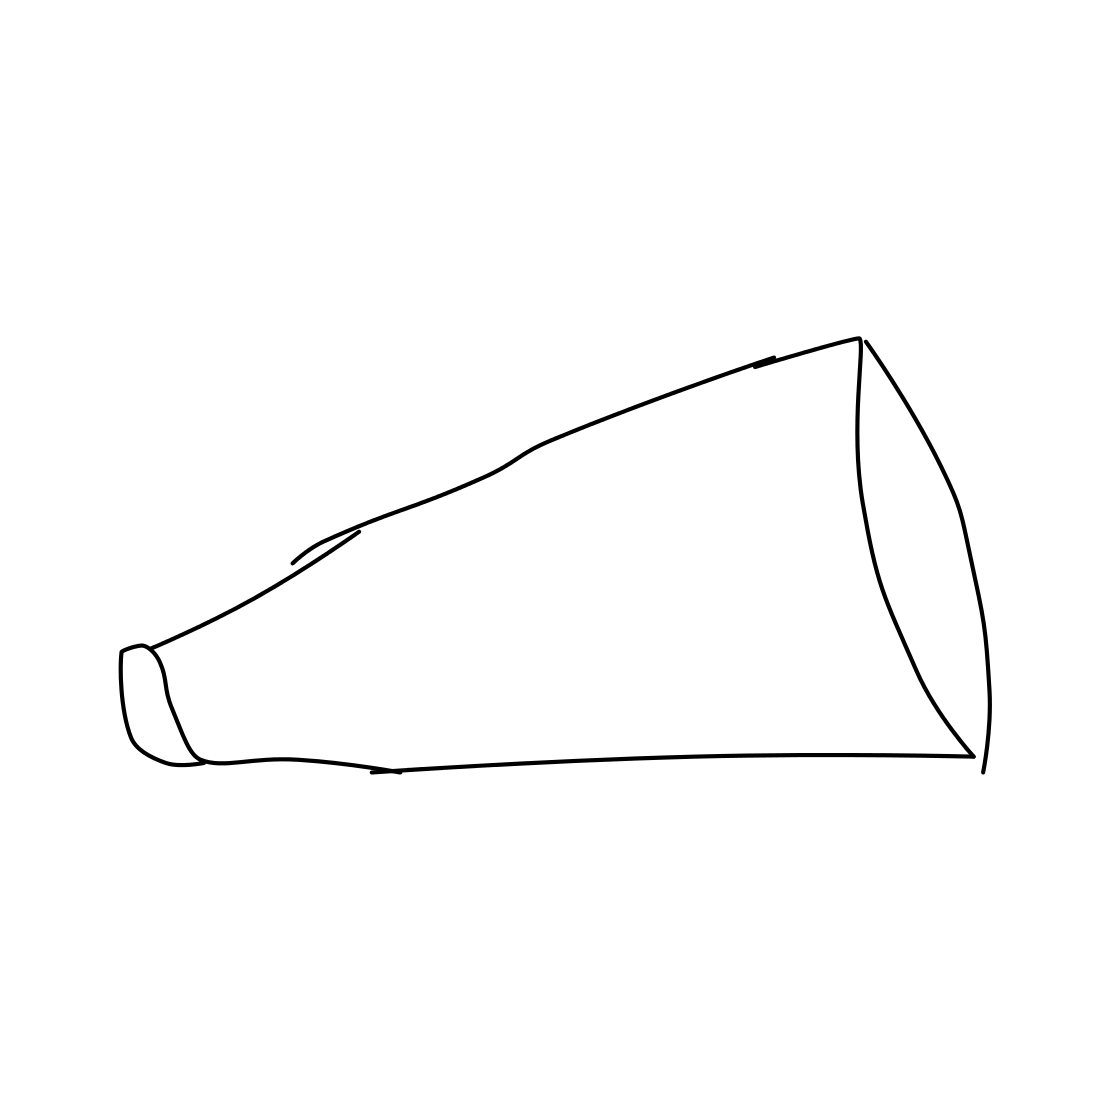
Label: megaphone